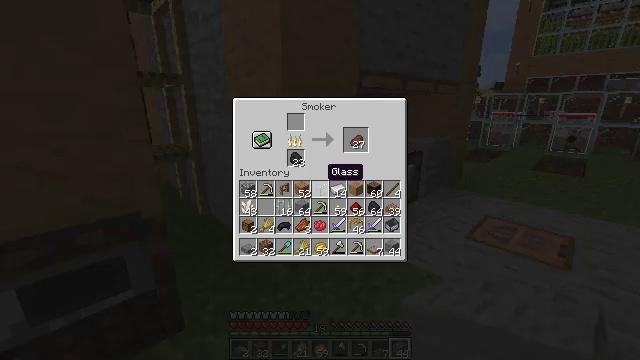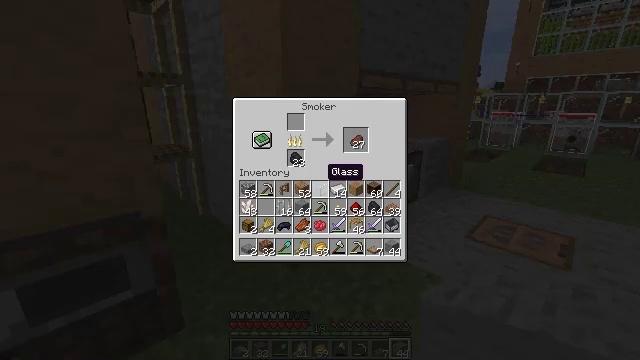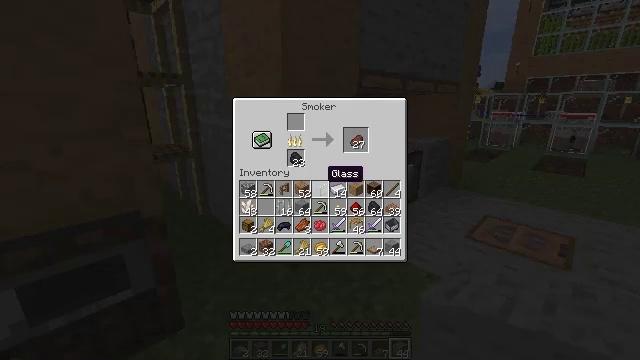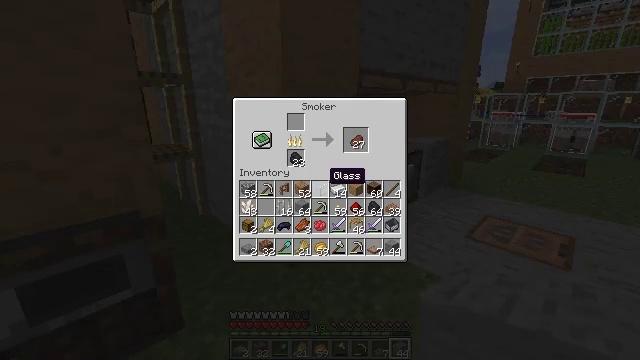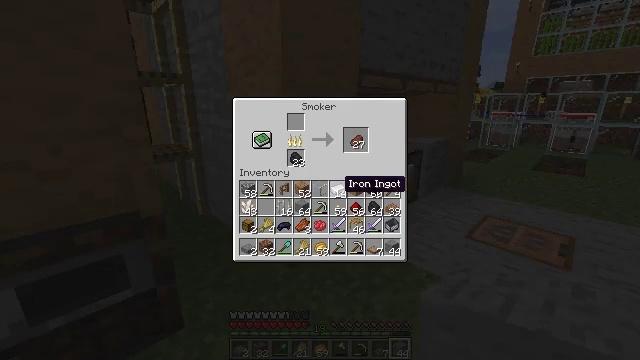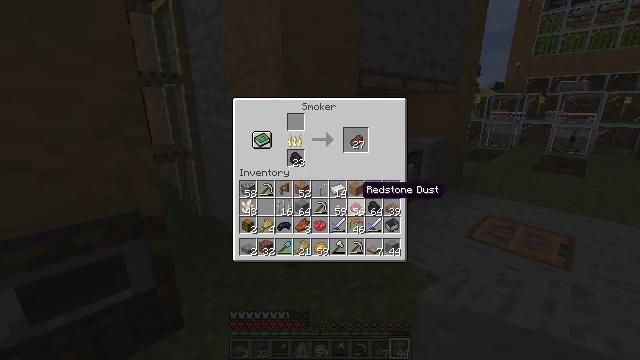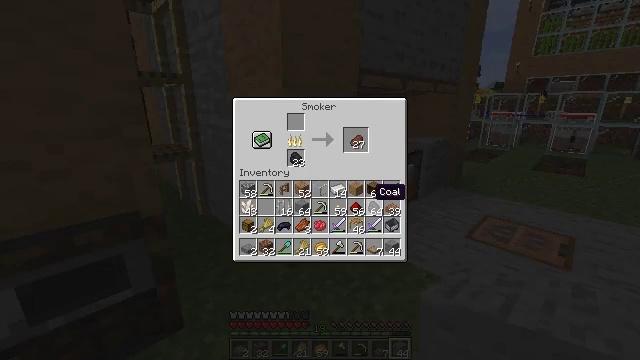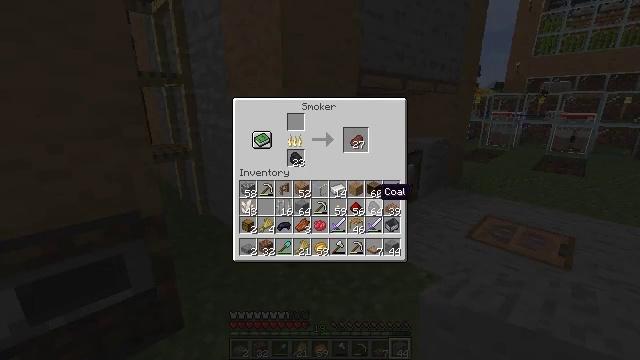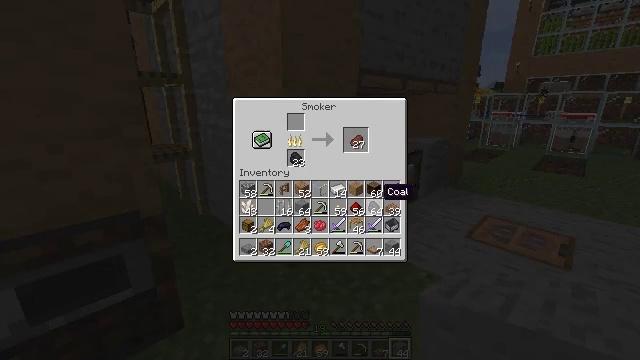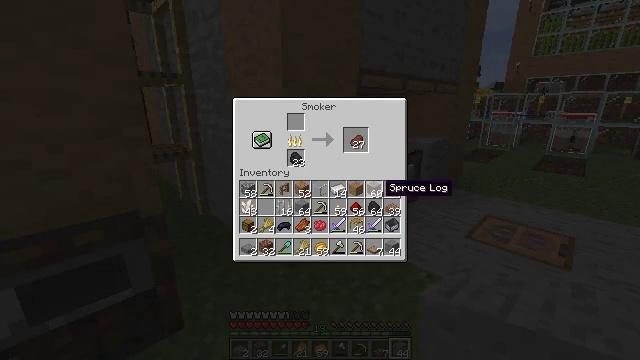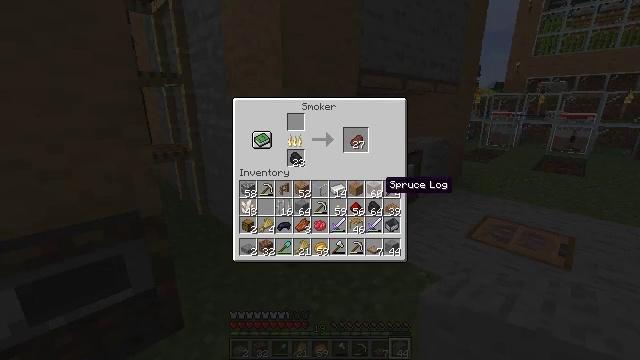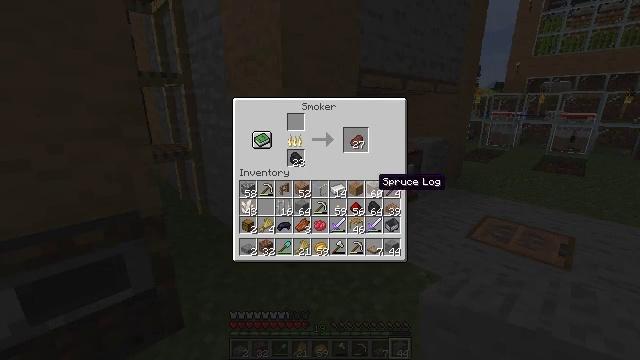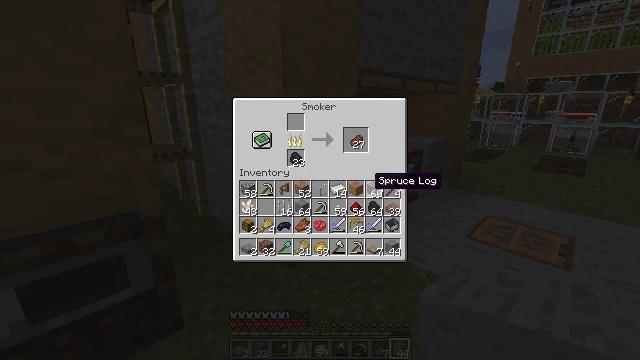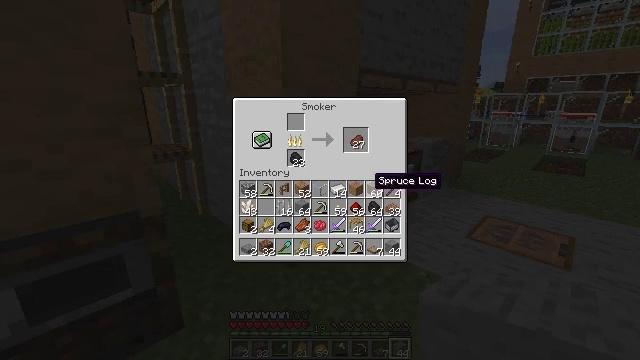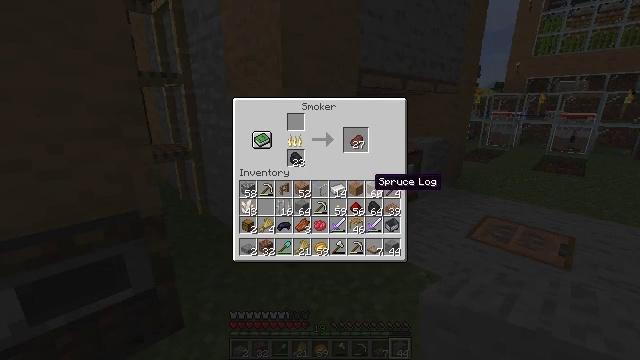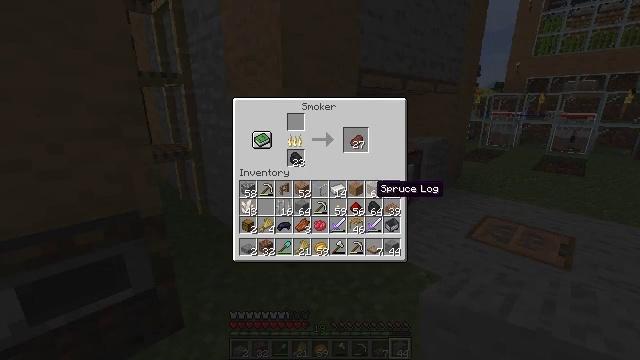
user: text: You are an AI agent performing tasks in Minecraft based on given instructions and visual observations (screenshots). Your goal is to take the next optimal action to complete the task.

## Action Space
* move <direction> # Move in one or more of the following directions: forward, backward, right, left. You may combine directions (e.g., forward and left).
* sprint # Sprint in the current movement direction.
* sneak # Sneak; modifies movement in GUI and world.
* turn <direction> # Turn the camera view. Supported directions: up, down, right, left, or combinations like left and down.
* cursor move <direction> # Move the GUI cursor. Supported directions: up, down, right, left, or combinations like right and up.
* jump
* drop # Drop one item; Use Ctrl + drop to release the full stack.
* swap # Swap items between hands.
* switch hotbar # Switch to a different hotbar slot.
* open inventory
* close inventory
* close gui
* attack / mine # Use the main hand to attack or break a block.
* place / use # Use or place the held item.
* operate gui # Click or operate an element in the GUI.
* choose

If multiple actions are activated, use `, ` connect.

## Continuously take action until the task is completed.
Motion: motion action
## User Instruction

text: Make a jungle sign with jungle wood planks.
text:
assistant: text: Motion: no_op
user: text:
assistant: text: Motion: no_op
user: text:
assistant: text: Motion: no_op
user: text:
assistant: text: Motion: cursor move right and down
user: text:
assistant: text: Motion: cursor move right
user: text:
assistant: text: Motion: cursor move right
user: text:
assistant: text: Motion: no_op
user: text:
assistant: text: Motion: sneak
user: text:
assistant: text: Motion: sneak
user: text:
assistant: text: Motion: sneak
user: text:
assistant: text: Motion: sneak, cursor move left
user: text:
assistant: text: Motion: sneak
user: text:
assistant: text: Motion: sneak
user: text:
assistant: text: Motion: sneak
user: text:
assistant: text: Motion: sneak, cursor move down
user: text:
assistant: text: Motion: sneak, cursor move down
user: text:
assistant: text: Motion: sneak
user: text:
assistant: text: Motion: sneak
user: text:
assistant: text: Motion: sneak
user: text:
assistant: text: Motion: sneak, operate gui
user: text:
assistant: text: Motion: sneak, operate gui
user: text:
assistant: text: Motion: sneak, operate gui
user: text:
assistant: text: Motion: sneak
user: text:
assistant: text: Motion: sneak
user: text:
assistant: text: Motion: sneak
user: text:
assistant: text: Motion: sneak
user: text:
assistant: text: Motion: sneak
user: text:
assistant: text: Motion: sneak
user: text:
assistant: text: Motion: sneak
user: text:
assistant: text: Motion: sneak, cursor move right and down